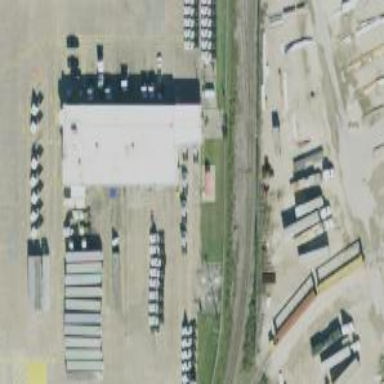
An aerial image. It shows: Railway siding for service.